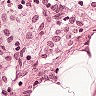
Metastatic tissue present: no